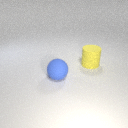
large yellow rubber cylinder to the right of large blue rubber sphere